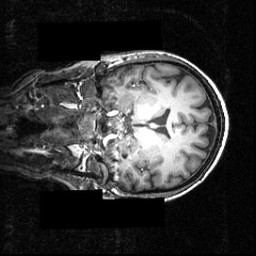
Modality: T1w
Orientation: coronal
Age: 25
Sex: female
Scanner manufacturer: siemens
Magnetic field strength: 3.951 T
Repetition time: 1.5 s
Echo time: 0.00335 s